Question: I open project panel in PhpStorm ("Project" tab) and one of my classes is marked by check.

What does it mean? There are no errors in code, it worked fine.
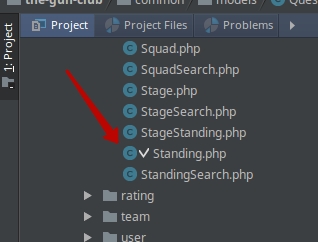
Answer: Here you have the answer:
Seems like you have bookmarked the Standing.php file somehow. You can check it inside your favourites tool window: "Navigate => Bookmarks => Show Bookmarks".
The source of this answer can be found here:
<URL>
Have a nice day!